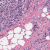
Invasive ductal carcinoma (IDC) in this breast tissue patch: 0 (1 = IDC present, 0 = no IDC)